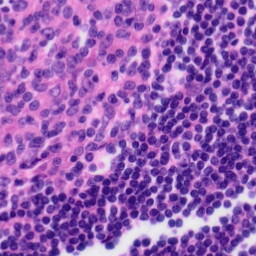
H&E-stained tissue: Tonsil